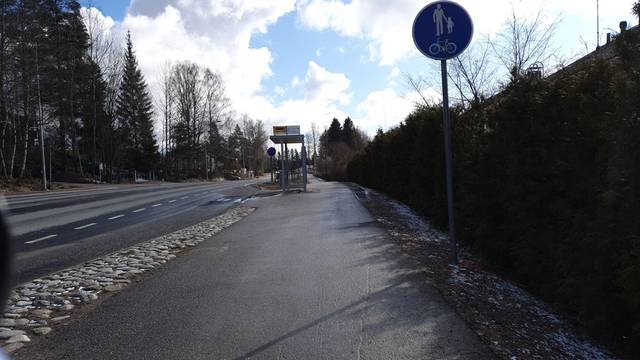
Region: Finland
Coordinates: 60.284, 24.919